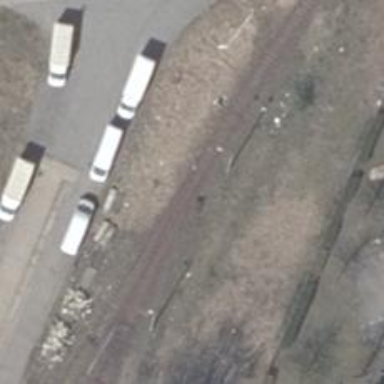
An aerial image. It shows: Railway switch.